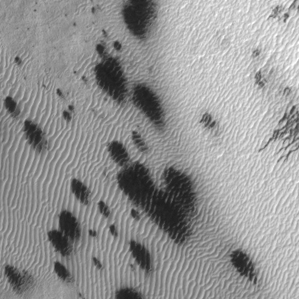
Label: frost